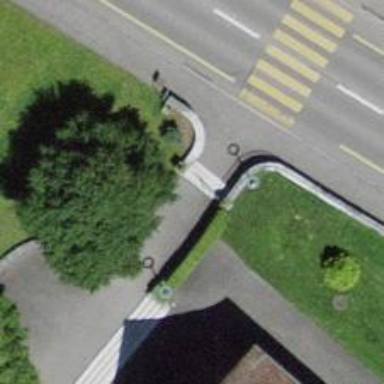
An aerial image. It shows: Road with steps.